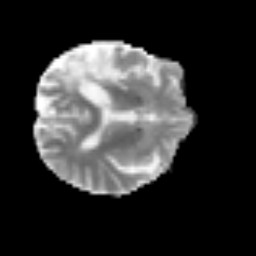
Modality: MD
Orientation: axial
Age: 70
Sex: male
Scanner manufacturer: siemens
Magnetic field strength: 3 T
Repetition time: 3.2 s
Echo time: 0.081 s